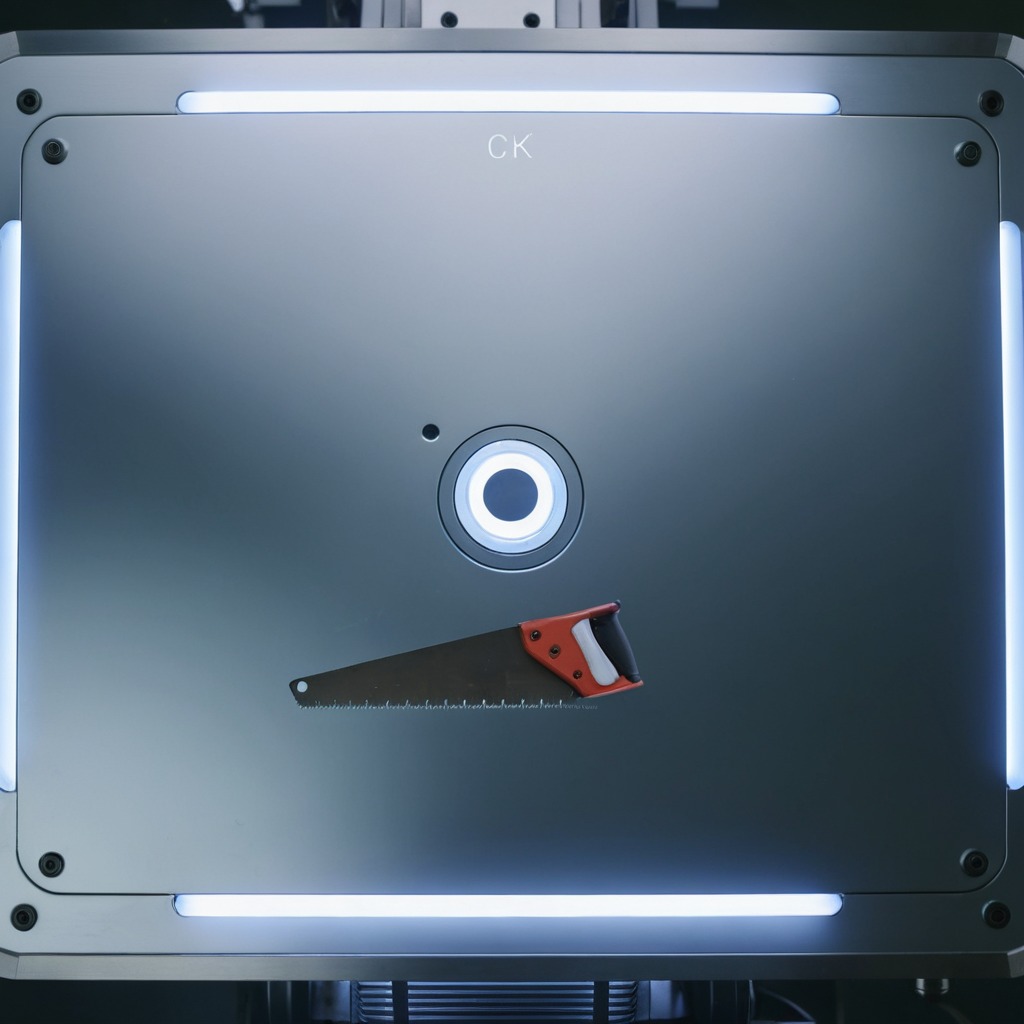
A metal saw is lying on a metal table in a machine shop under fluorescent lights.